Question: i installed mysql server 5.6 , and Mysql connector ODBC , and tested in matlab with database explorer and worked fine as you can see in the image :

how ever when i tried to connect it by a script didn't work , however i did the exact code in the documentation here :
> Connect to MySQL using the native ODBC connection command line.
with the correct informations of course , data source name and the correct username and password
'''
conn = database.ODBCConnection('Zernike','root','0xen');
'''
but i keep getting this code :
'''
>> database
ans =
Instance: []
UserName: []
Driver: []
URL: []
Constructor: []
Message: 'Incorrect number of input arguments. Check documentation for usage'
Handle: []
TimeOut: []
AutoCommit: []
Type: []
'''
and there is another screenshot :
> <URL>
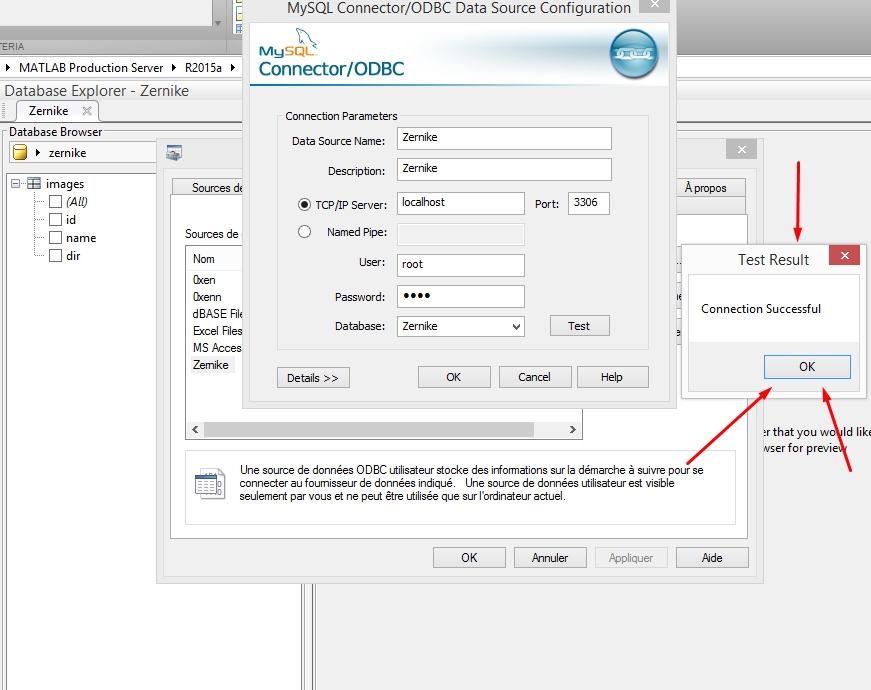
Answer: i get the matlab 2014 x64 the code worked proprly , it seems the probleme in my r2015 x84 version